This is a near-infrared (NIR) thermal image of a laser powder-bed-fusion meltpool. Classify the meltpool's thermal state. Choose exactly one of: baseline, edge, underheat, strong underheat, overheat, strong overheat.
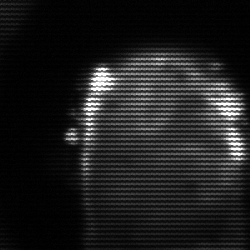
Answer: baseline